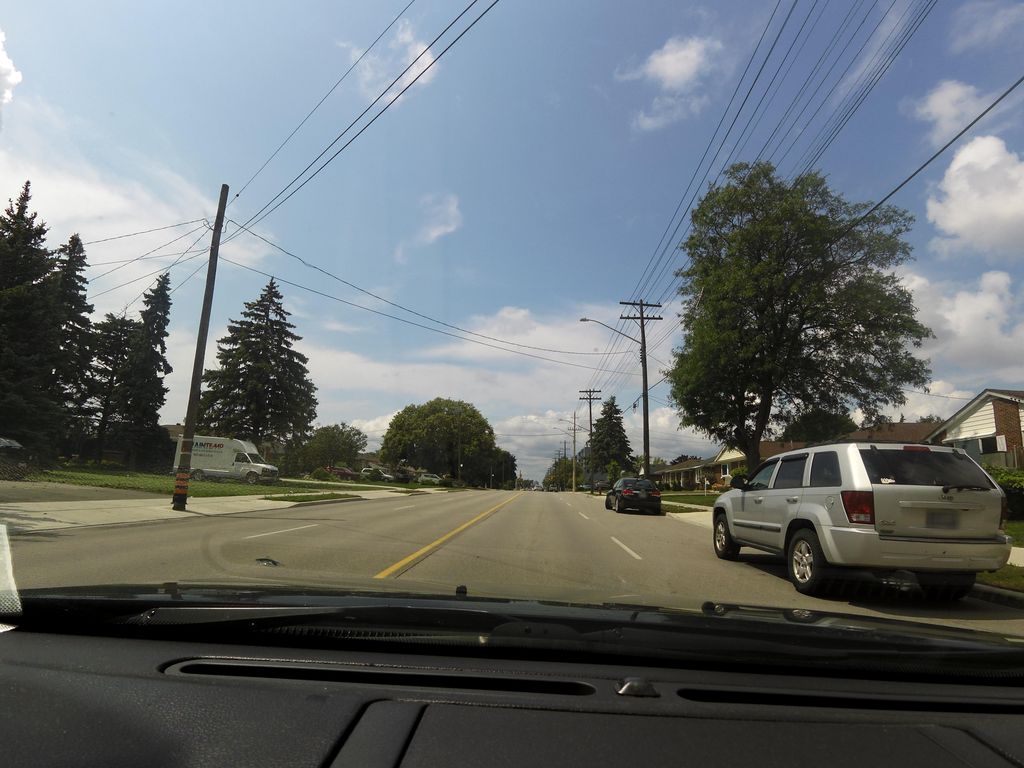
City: hamilton